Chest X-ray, PA view. Patient: 53 years old, sex F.
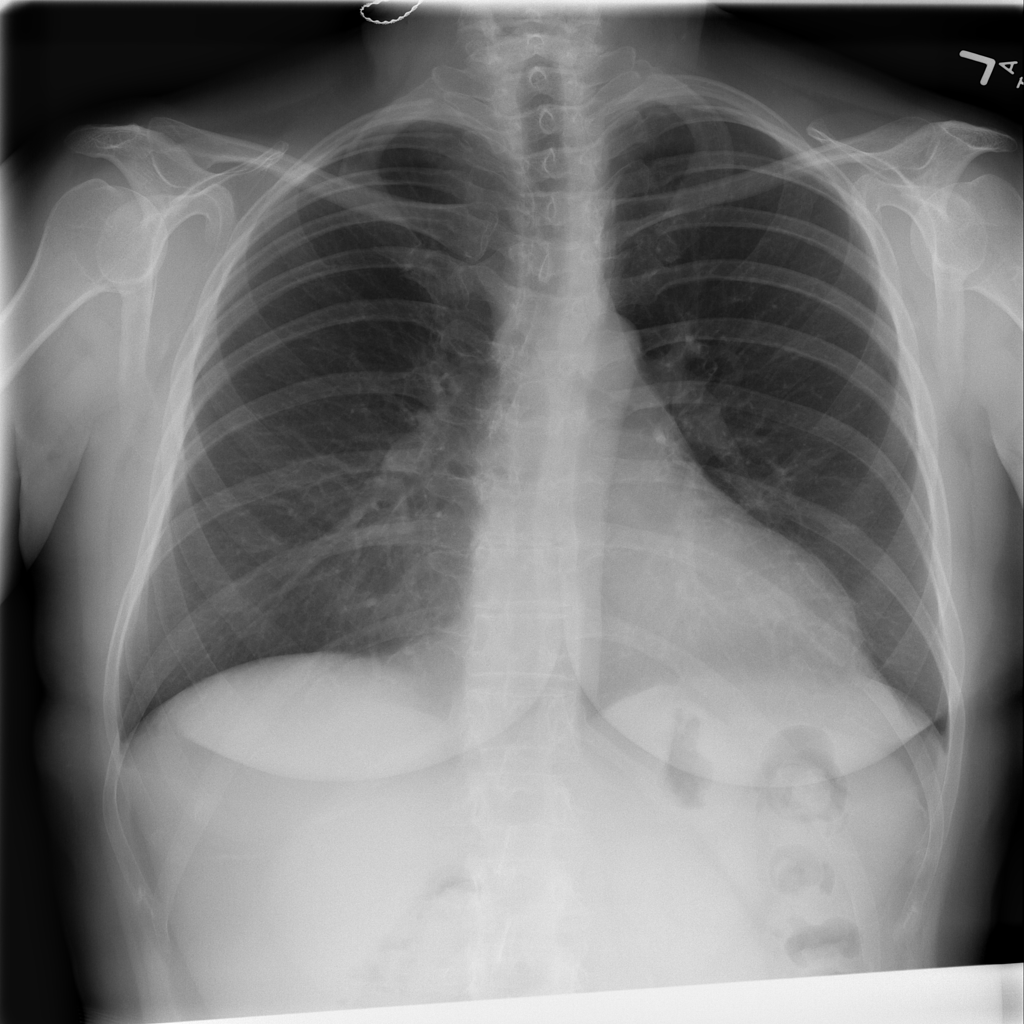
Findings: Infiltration